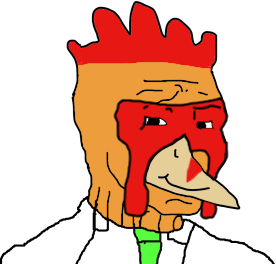
Label: 5_Animal